Aerial crown-view tile of a tropical tree (Barro Colorado Island, Panama), acquired 20240918:
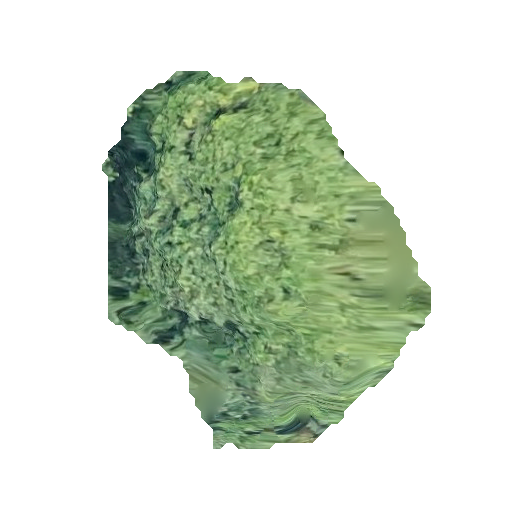
Species: Prioria copaifera
GBIF accepted scientific name: Prioria copaifera
Crown area: 133.661 m²